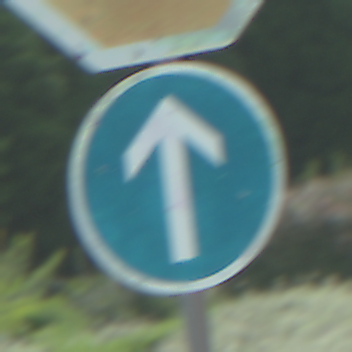
Verkehrszeichen: VorgeschriebeneFahrtrichtungGeradeaus
Zusatzzeichen oben: Stop
Umgebung: Outdoor, Nature
Tageszeit: Midday
Wetter: PartlyCloudy
Licht: Natural
Jahreszeit: NotSpecified
Kontrast: HighContrast